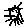
Label: sun